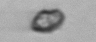
Label: Heterocapsa_rotundata